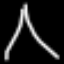
Label: The Eiffel Tower